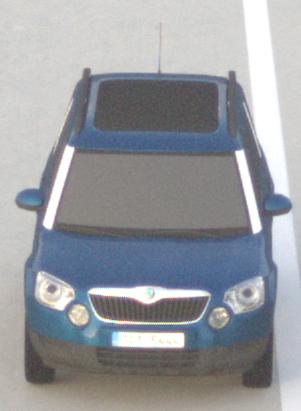
Make: Skoda
Model: Yeti 1.2 TSI
Detailed model: Yeti
Model produced from: 2009/11
Model produced until: 2011/10
Doors: 5
Color: blue
Road condition: dry road
Daytime: sunrise or sunset
Contrast: low contrast